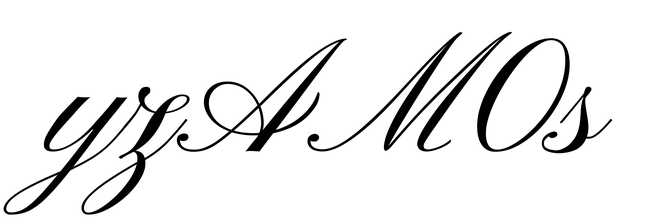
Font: PinyonScript-Regular